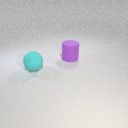
large purple rubber cylinder to the right of large cyan rubber sphere